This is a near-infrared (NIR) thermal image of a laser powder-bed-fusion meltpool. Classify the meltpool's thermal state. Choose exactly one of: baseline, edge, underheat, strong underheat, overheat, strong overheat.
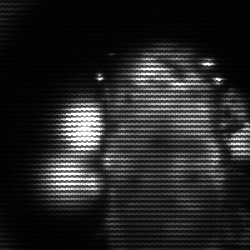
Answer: strong underheat